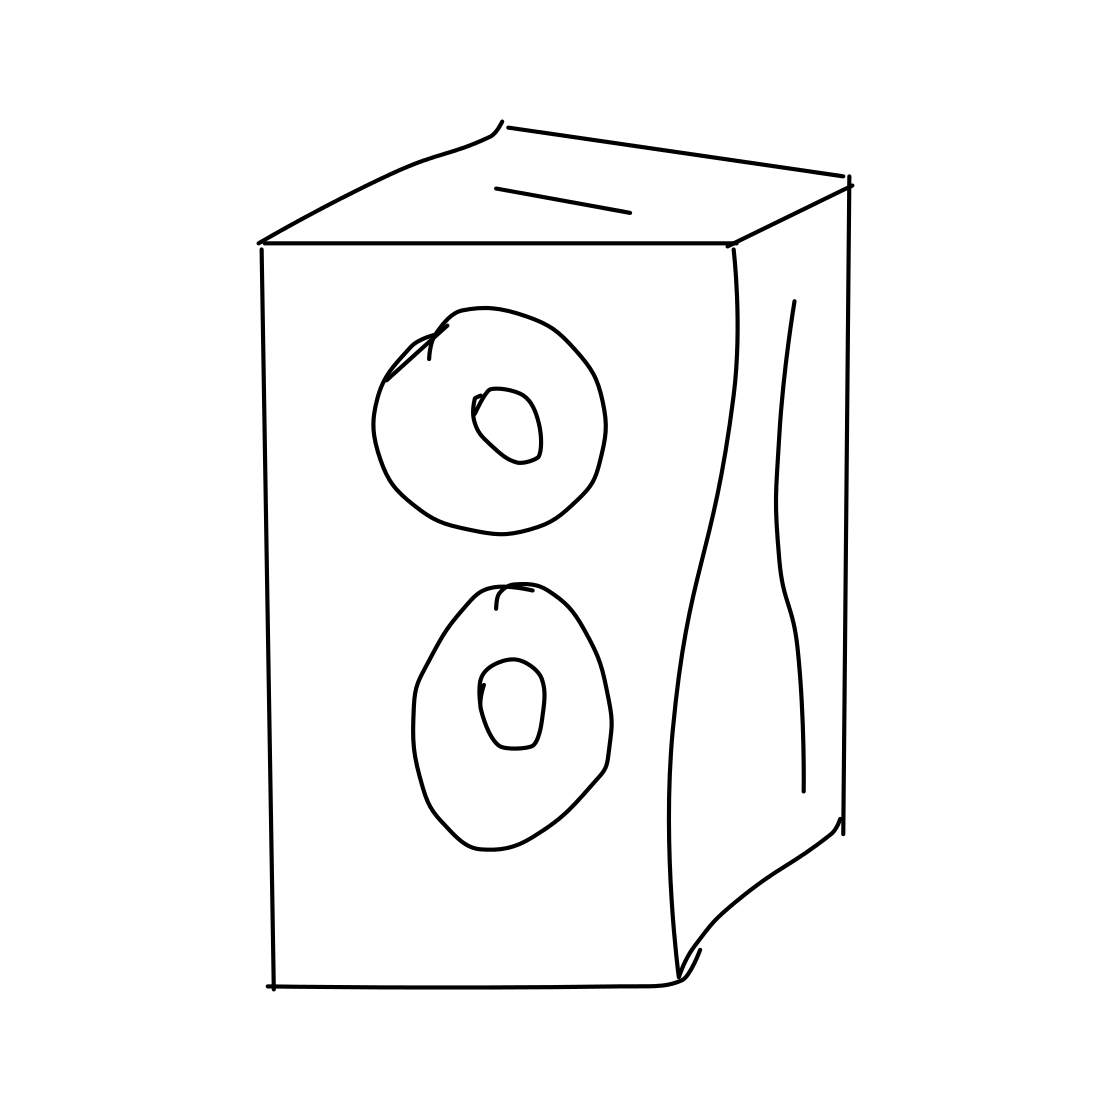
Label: loudspeaker